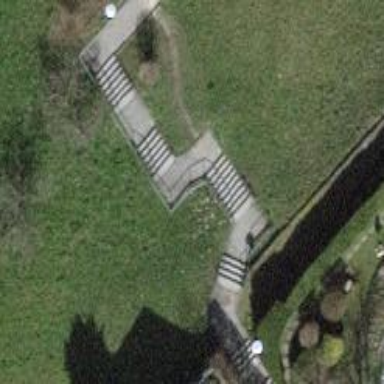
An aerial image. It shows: Set of concrete steps.